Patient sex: M
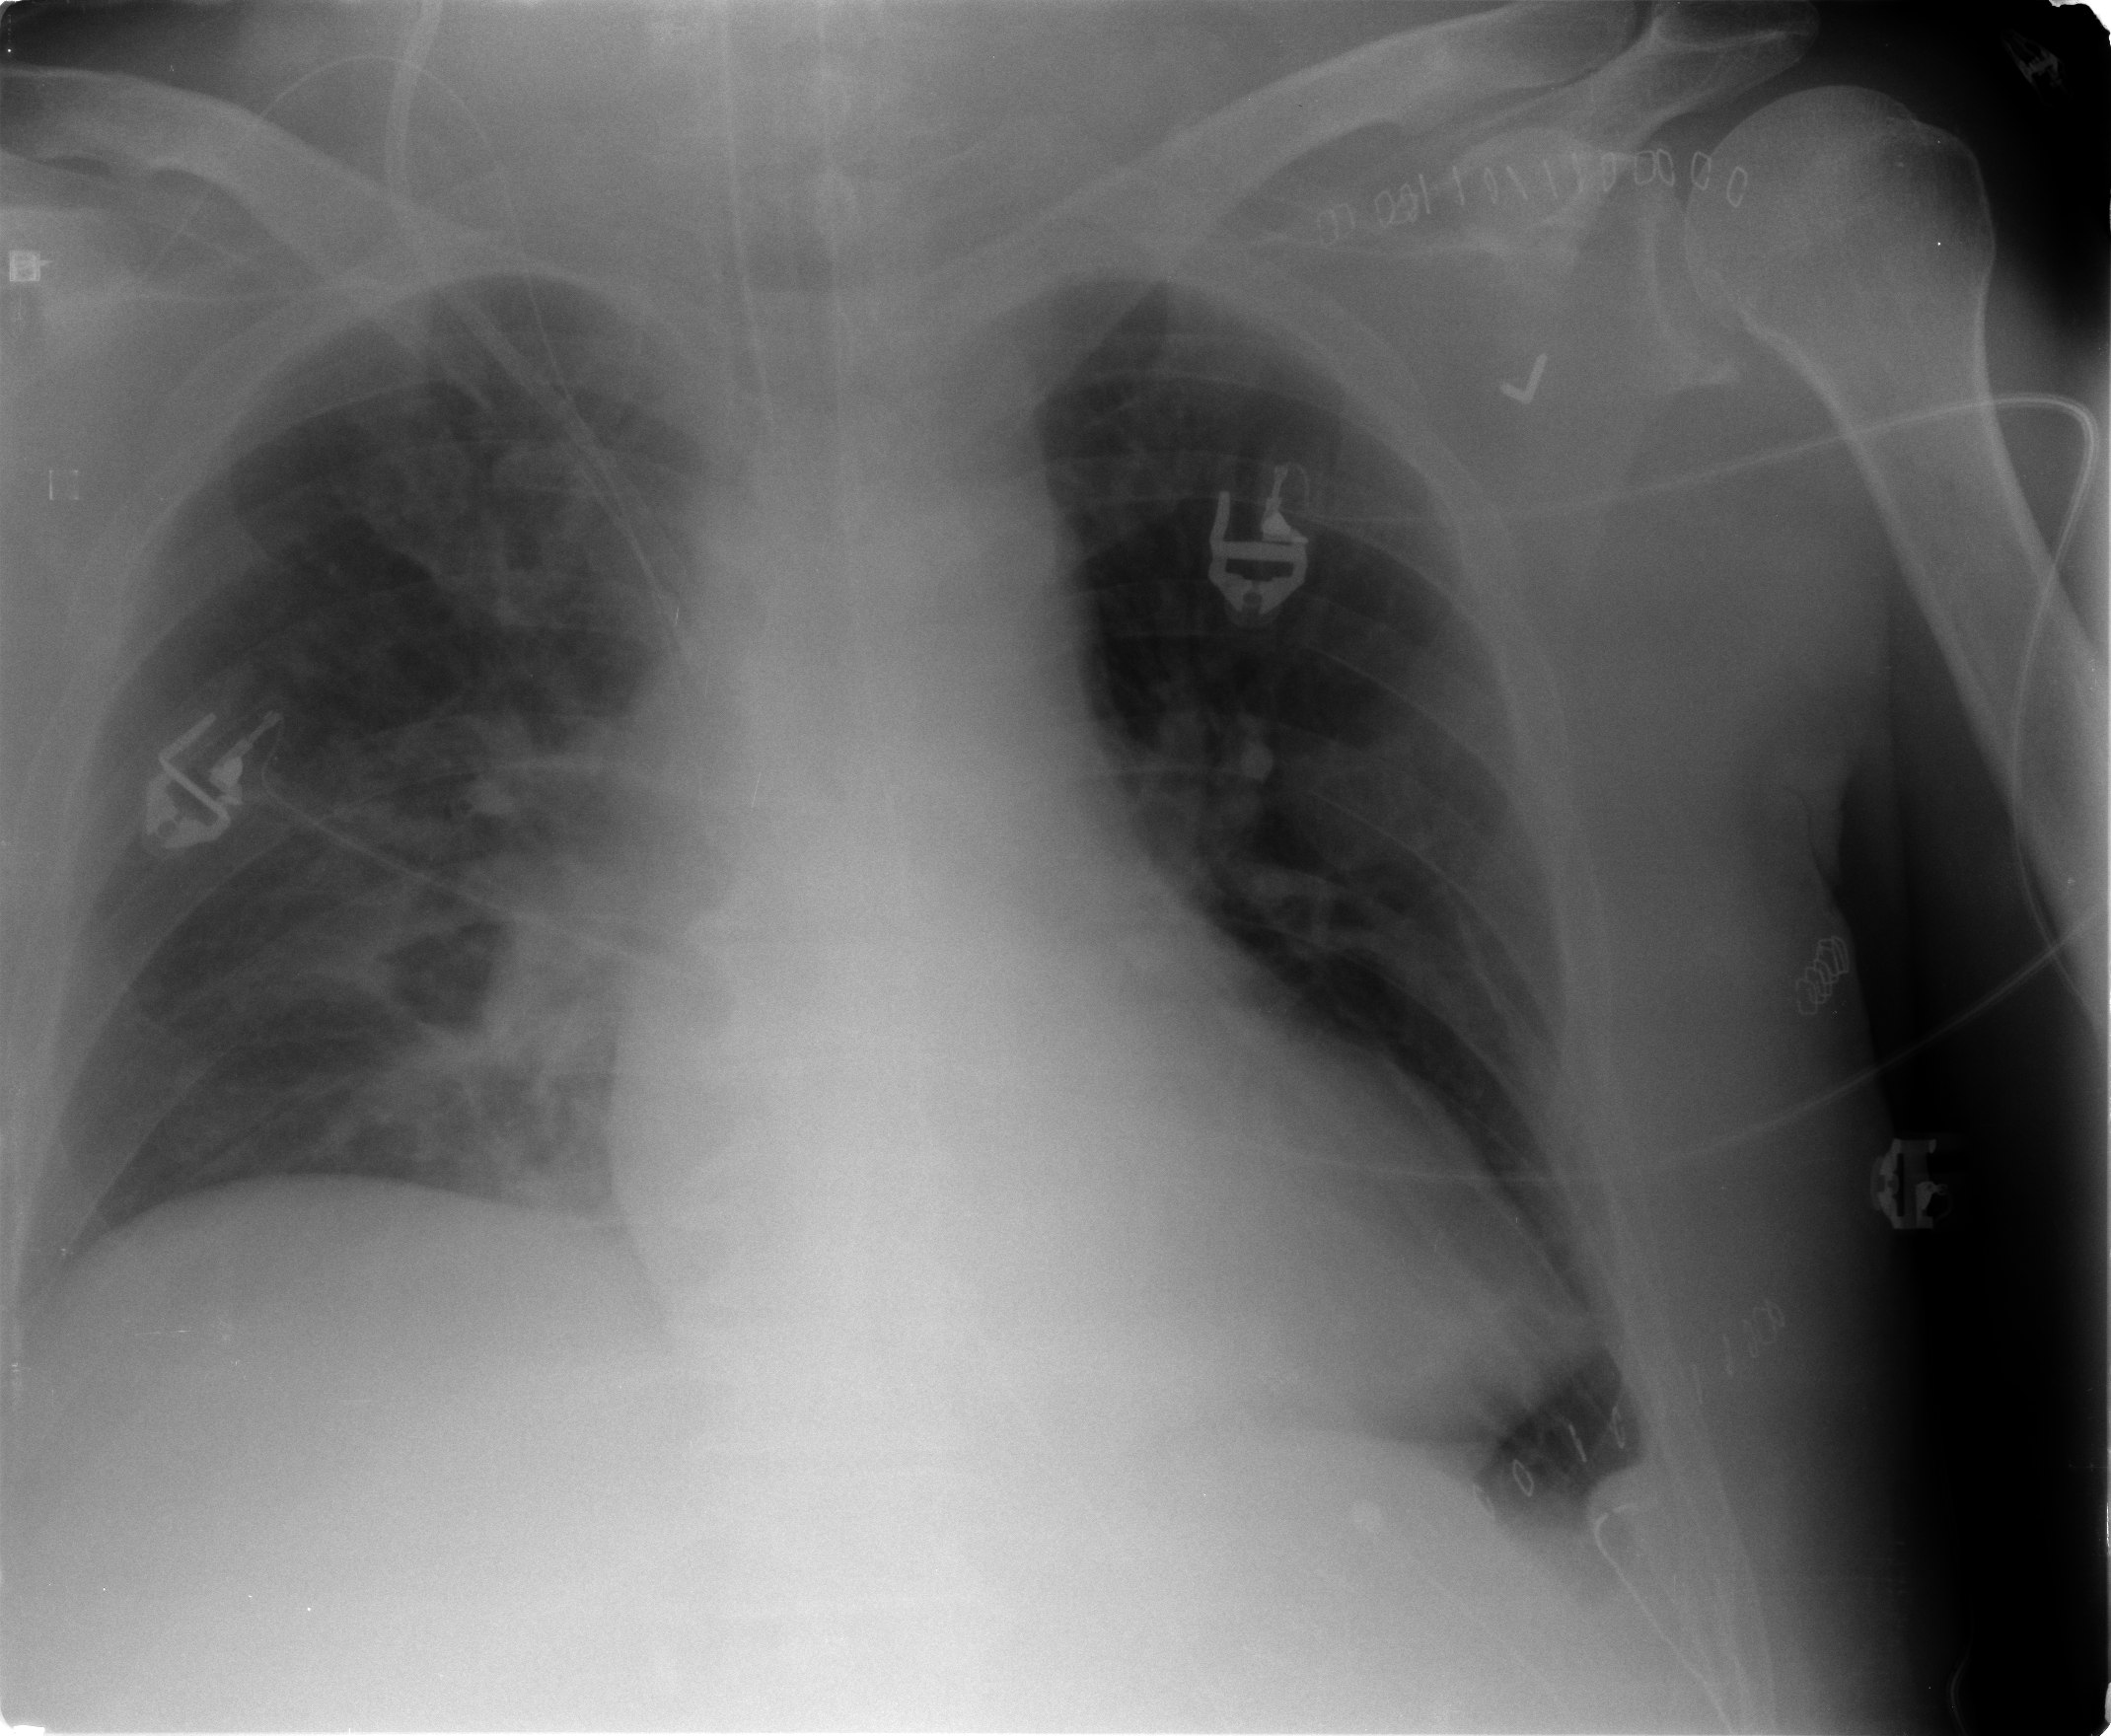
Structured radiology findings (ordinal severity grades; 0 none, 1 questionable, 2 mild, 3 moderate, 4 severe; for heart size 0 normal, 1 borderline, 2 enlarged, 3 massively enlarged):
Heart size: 2
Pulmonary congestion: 2
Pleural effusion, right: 0
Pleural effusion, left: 0
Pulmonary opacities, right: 2
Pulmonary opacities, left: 0
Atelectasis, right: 1
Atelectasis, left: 2